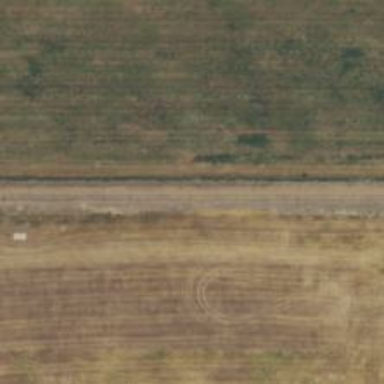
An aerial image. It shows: Railway track.